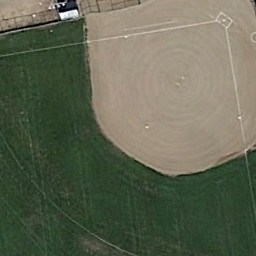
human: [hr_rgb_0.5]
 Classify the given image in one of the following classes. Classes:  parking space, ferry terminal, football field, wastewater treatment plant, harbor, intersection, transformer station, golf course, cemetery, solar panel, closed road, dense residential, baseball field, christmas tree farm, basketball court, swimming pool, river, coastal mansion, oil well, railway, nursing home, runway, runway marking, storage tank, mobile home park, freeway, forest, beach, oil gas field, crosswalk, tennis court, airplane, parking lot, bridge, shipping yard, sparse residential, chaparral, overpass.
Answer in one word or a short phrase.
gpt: baseball field